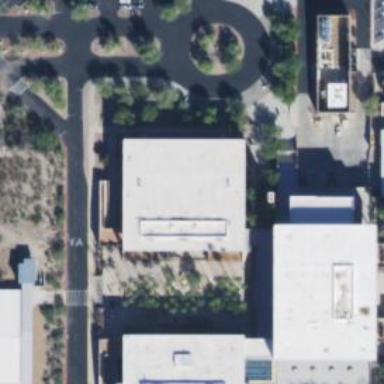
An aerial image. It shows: College building.